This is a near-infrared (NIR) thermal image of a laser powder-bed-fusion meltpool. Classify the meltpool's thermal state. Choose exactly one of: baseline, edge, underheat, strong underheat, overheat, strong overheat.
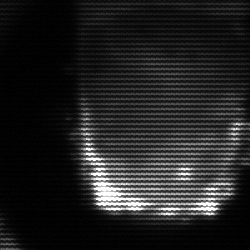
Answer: baseline